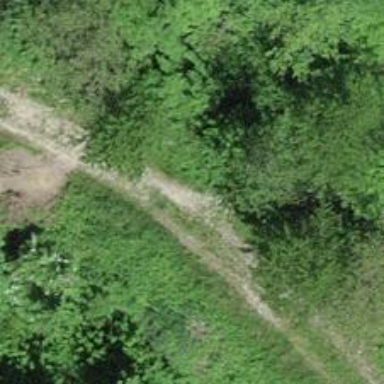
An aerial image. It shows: Unpaved track road with grade3 tracktype.